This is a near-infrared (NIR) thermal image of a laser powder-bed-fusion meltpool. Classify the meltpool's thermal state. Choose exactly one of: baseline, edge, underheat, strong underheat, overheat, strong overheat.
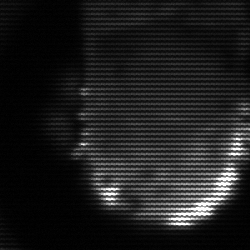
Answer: baseline